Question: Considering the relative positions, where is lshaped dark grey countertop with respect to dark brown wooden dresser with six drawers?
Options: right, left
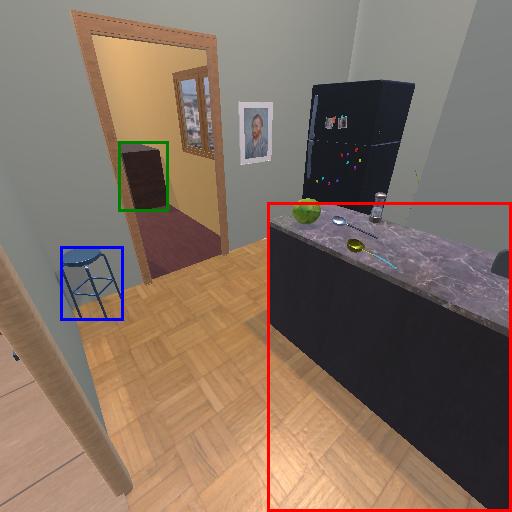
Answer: right